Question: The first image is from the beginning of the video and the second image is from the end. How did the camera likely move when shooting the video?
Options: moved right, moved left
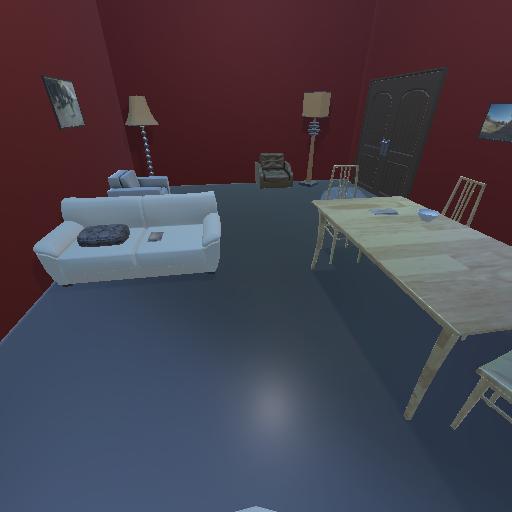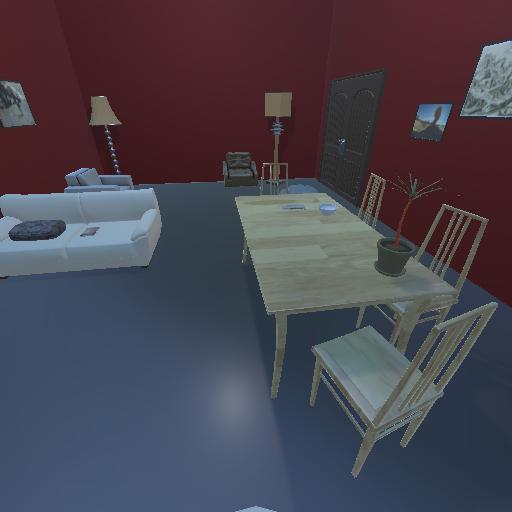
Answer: moved right